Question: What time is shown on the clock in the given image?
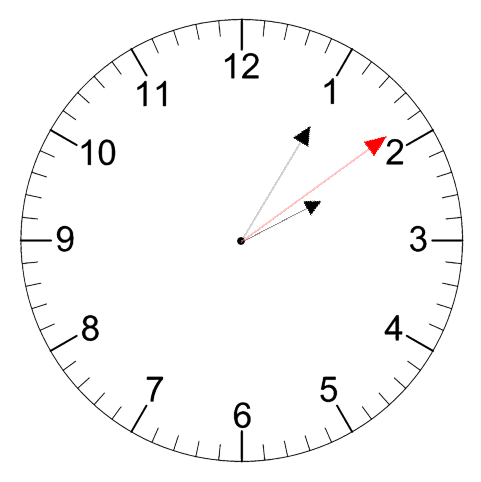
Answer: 02:05:09